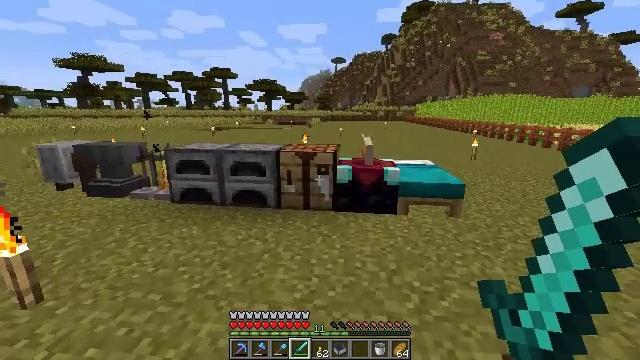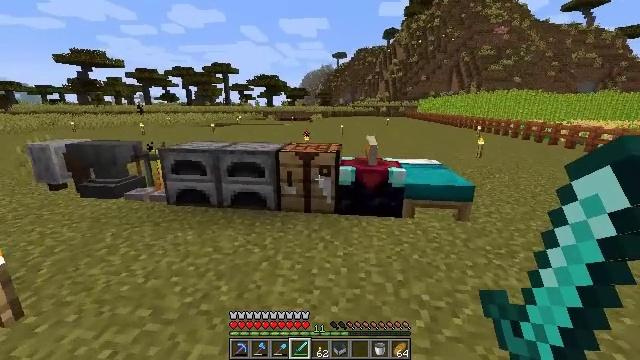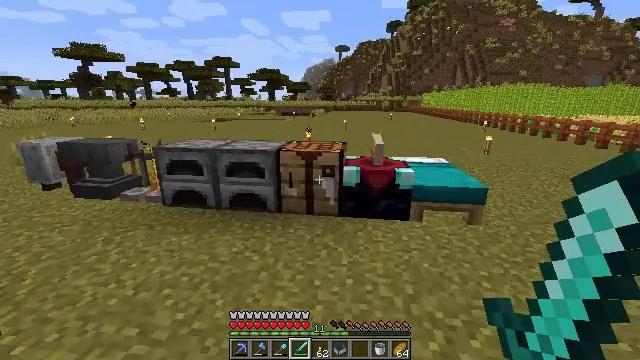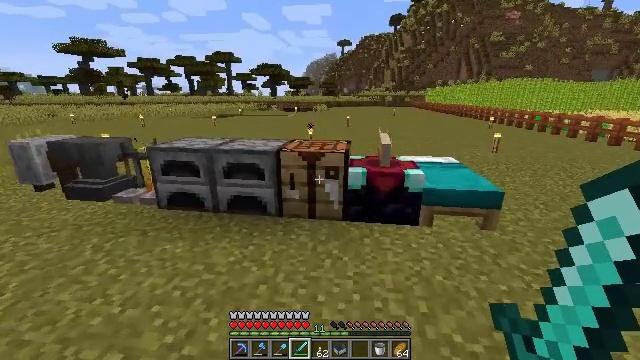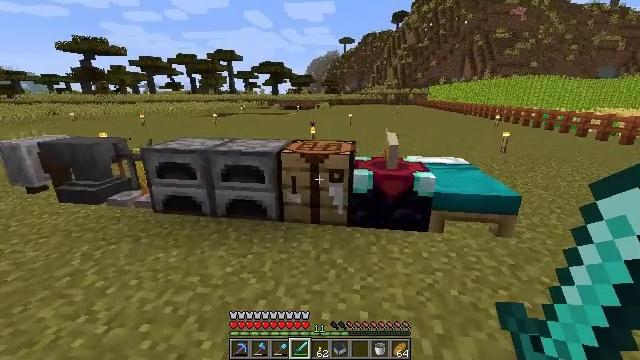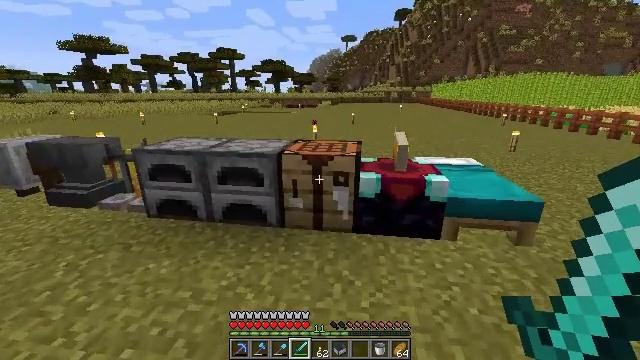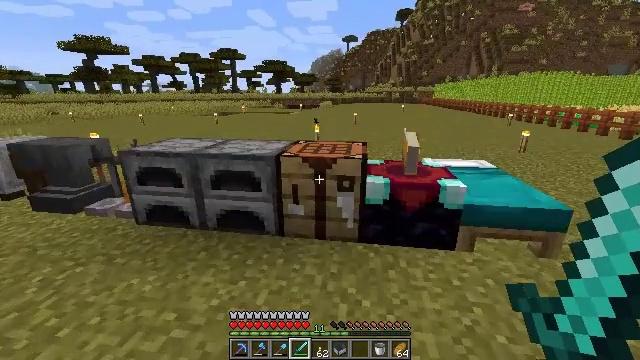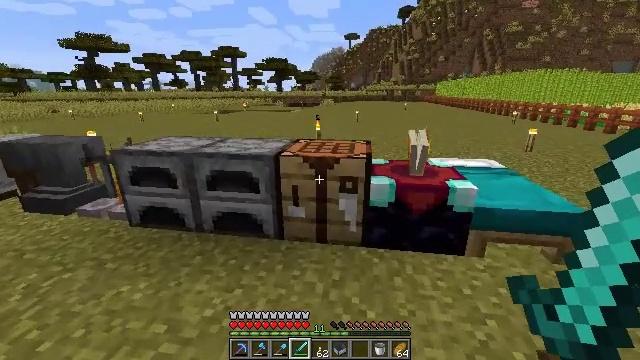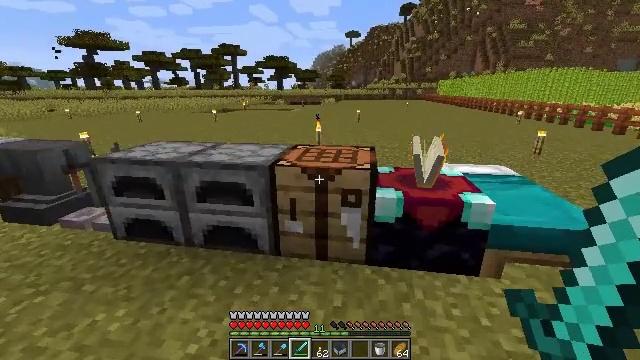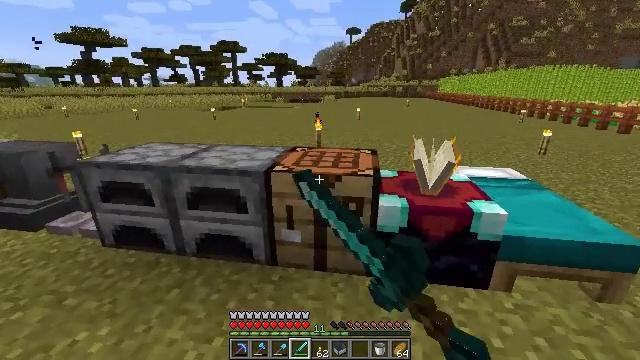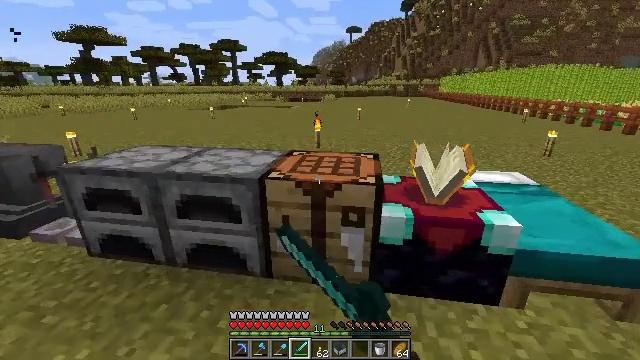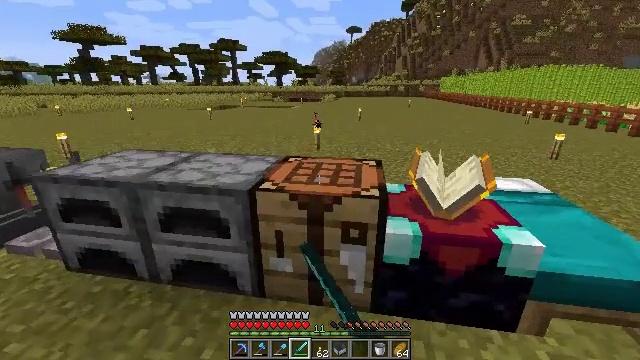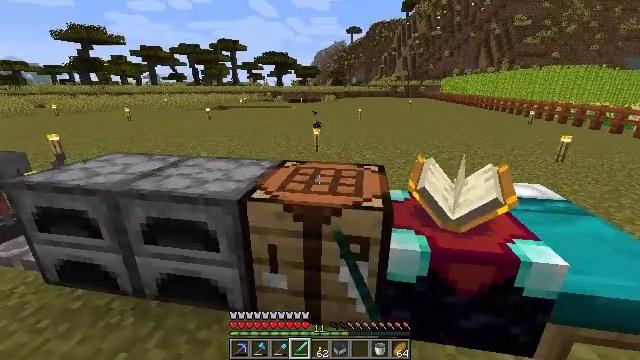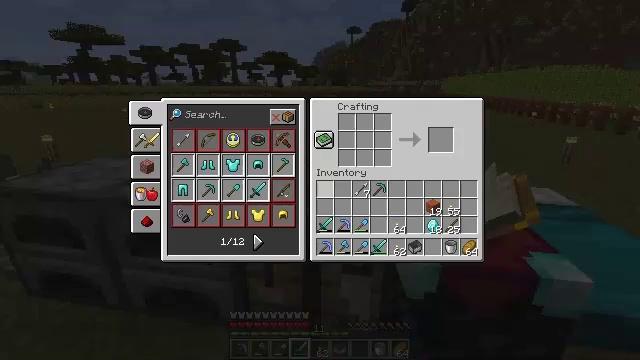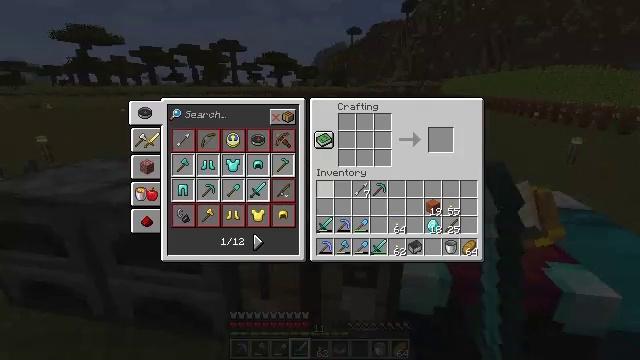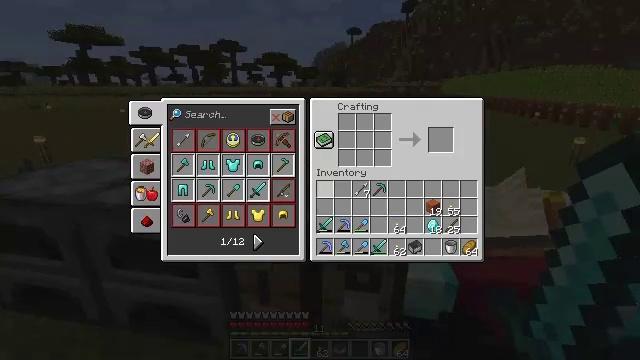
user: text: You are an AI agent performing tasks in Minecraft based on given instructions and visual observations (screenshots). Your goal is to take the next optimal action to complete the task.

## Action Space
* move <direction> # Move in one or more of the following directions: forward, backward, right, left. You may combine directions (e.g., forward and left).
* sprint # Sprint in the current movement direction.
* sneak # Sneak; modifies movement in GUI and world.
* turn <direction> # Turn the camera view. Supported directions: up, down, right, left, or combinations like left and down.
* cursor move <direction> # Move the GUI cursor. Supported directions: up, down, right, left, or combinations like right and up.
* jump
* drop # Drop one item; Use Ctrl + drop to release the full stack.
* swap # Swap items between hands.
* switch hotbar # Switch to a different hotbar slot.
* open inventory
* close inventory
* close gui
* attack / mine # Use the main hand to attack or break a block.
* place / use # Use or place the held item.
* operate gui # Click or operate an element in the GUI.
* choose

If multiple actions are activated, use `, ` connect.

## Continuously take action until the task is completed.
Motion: motion action
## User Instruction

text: Interact with the crafting table to make a diamond shovel.
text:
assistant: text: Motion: move forward
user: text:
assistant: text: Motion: move forward, turn down
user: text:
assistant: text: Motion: move forward
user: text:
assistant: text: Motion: move forward
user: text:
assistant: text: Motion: move forward
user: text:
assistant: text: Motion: move forward
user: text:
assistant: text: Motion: move forward
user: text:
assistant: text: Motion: move forward, use / place
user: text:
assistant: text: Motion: move forward, use / place
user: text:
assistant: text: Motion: move forward, use / place
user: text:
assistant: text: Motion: move forward, use / place
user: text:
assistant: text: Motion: move forward
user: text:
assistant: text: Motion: open gui
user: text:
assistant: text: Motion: no_op
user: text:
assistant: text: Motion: no_op
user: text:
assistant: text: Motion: no_op
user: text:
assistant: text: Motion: cursor move right and down
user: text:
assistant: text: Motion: cursor move down
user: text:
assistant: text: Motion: cursor move right
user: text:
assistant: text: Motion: no_op
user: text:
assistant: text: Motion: no_op
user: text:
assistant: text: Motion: no_op
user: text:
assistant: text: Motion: no_op
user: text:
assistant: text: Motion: cursor move right and down
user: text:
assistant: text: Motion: cursor move right and down
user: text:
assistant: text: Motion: cursor move right
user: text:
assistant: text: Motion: cursor move right
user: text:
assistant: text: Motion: no_op
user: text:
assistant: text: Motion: no_op
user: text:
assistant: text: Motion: cursor move left